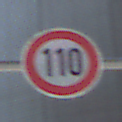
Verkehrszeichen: Geschwindigkeit110
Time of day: MorningAfternoon
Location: Outdoor (Urban)
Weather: PartlyCloudy
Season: NotSpecified
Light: Natural